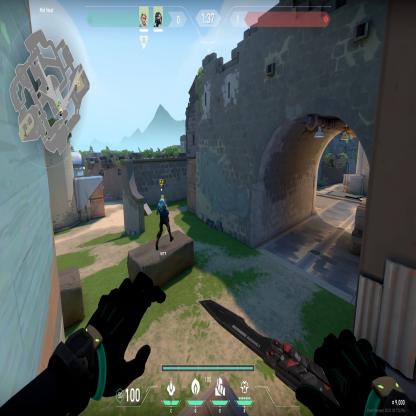
Label: teammate